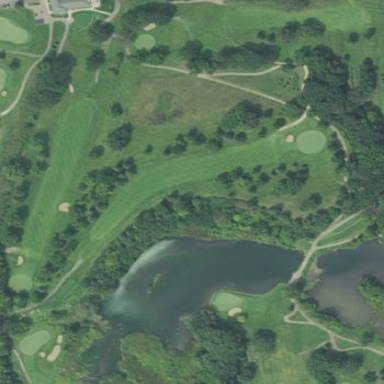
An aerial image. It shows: Golf fairway surrounded by grass.